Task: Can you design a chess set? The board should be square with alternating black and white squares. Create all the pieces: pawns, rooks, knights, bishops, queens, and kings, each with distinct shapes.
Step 5036:
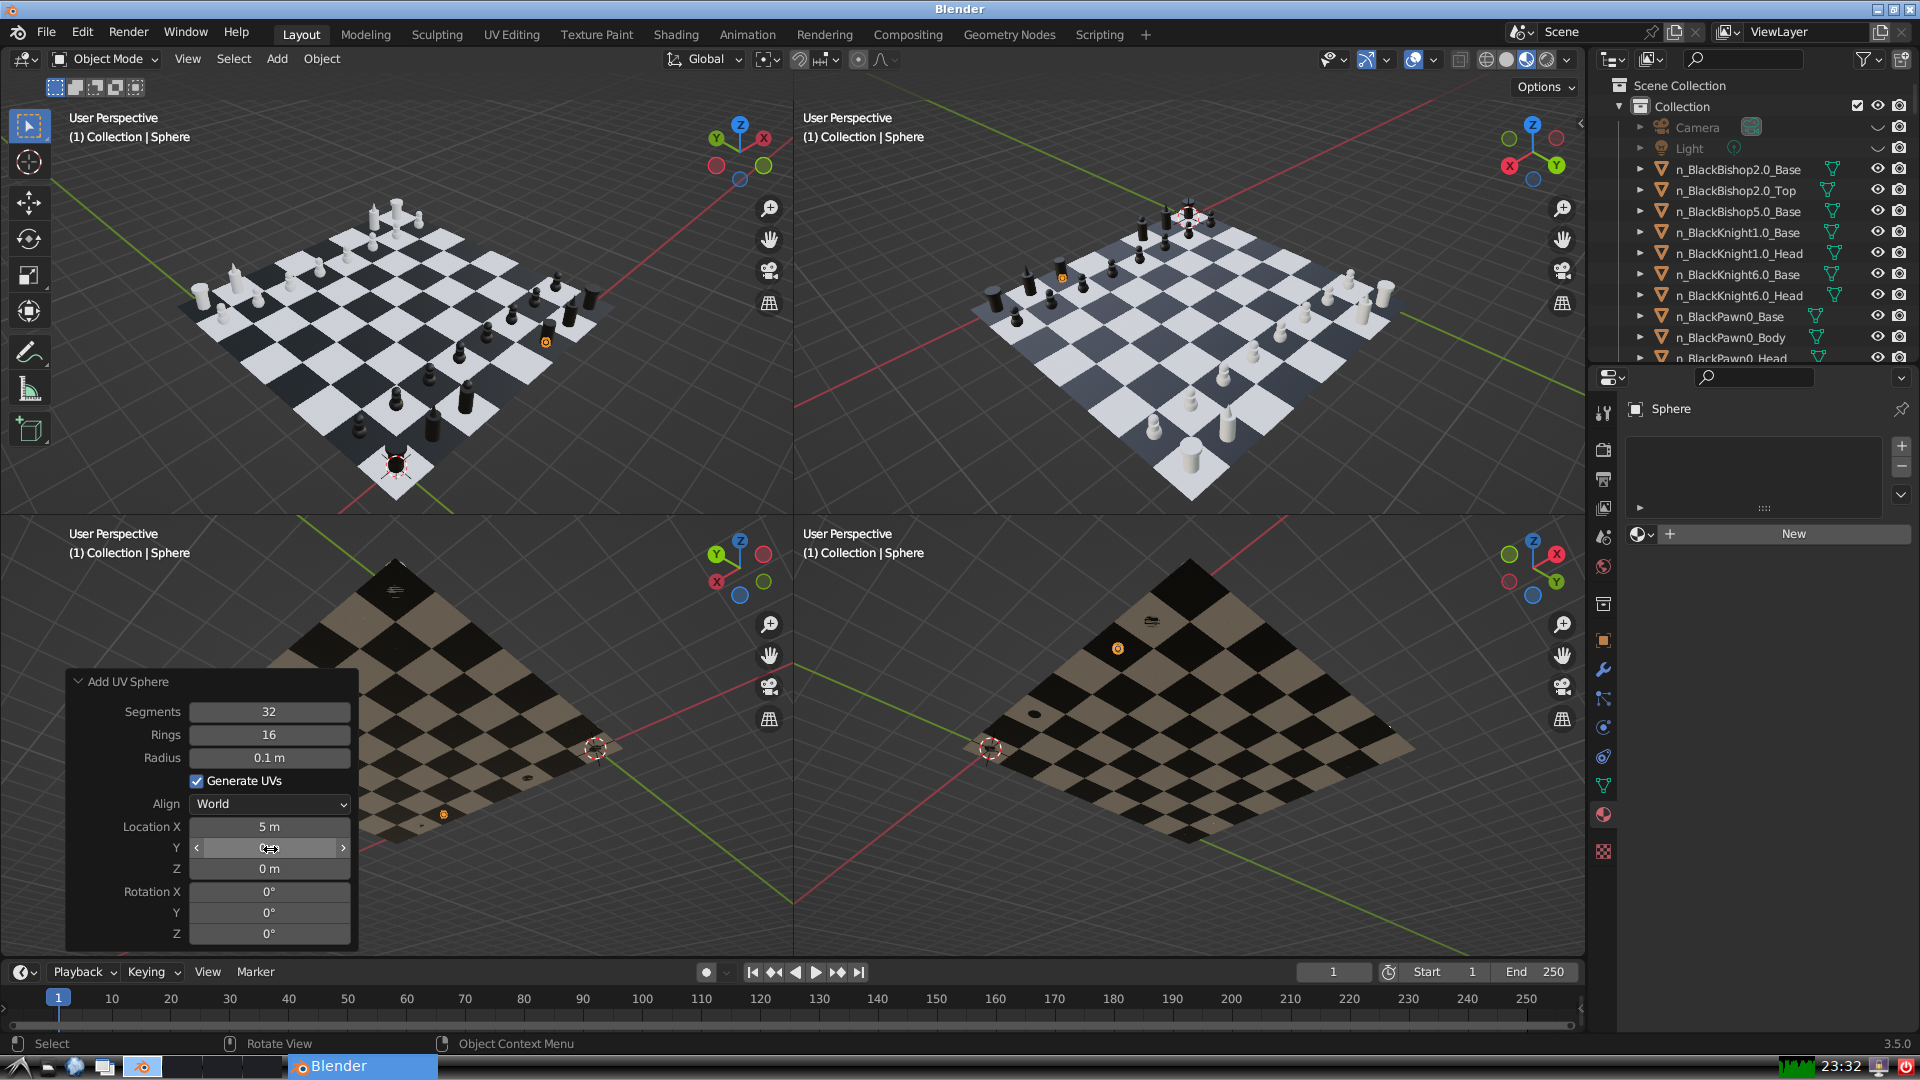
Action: click: no